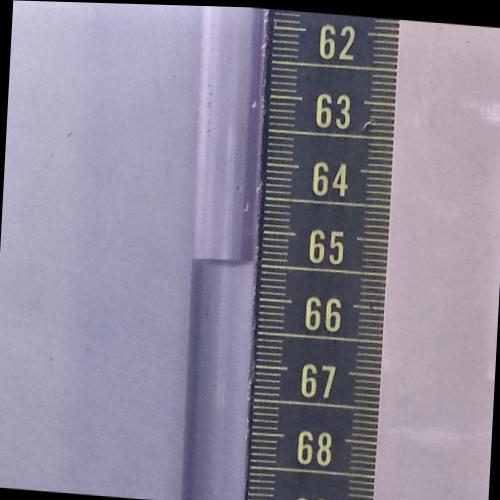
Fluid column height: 65.5 cm